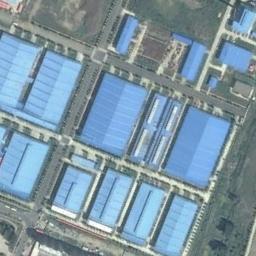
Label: industrial_area